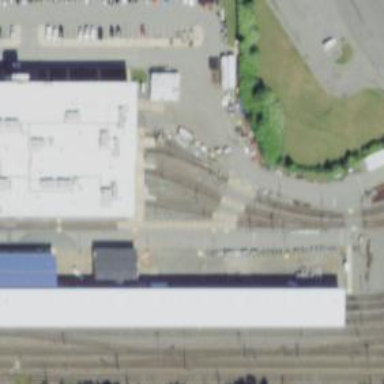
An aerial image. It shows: Light rail yard with electrified contact lines.